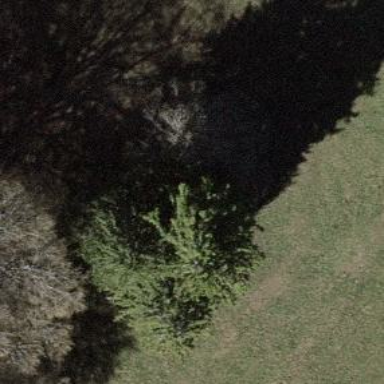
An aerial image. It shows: Evergreen tree with needle-leaved leaves.